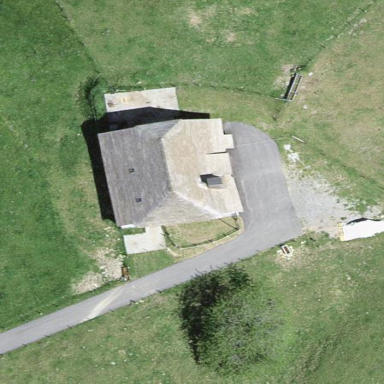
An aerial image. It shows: Cabin.